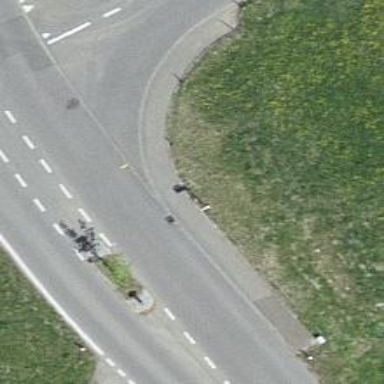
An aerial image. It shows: Bus stop along the road.